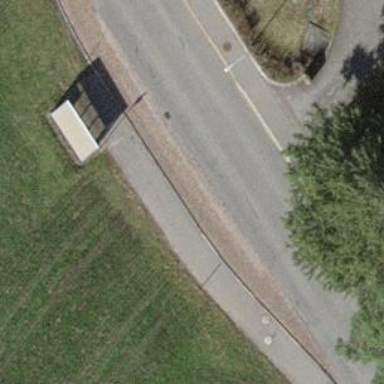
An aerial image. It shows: Bus stop with stop position for public transport.